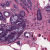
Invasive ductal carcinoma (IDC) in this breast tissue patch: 0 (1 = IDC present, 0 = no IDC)